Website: home-depot
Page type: address-validator
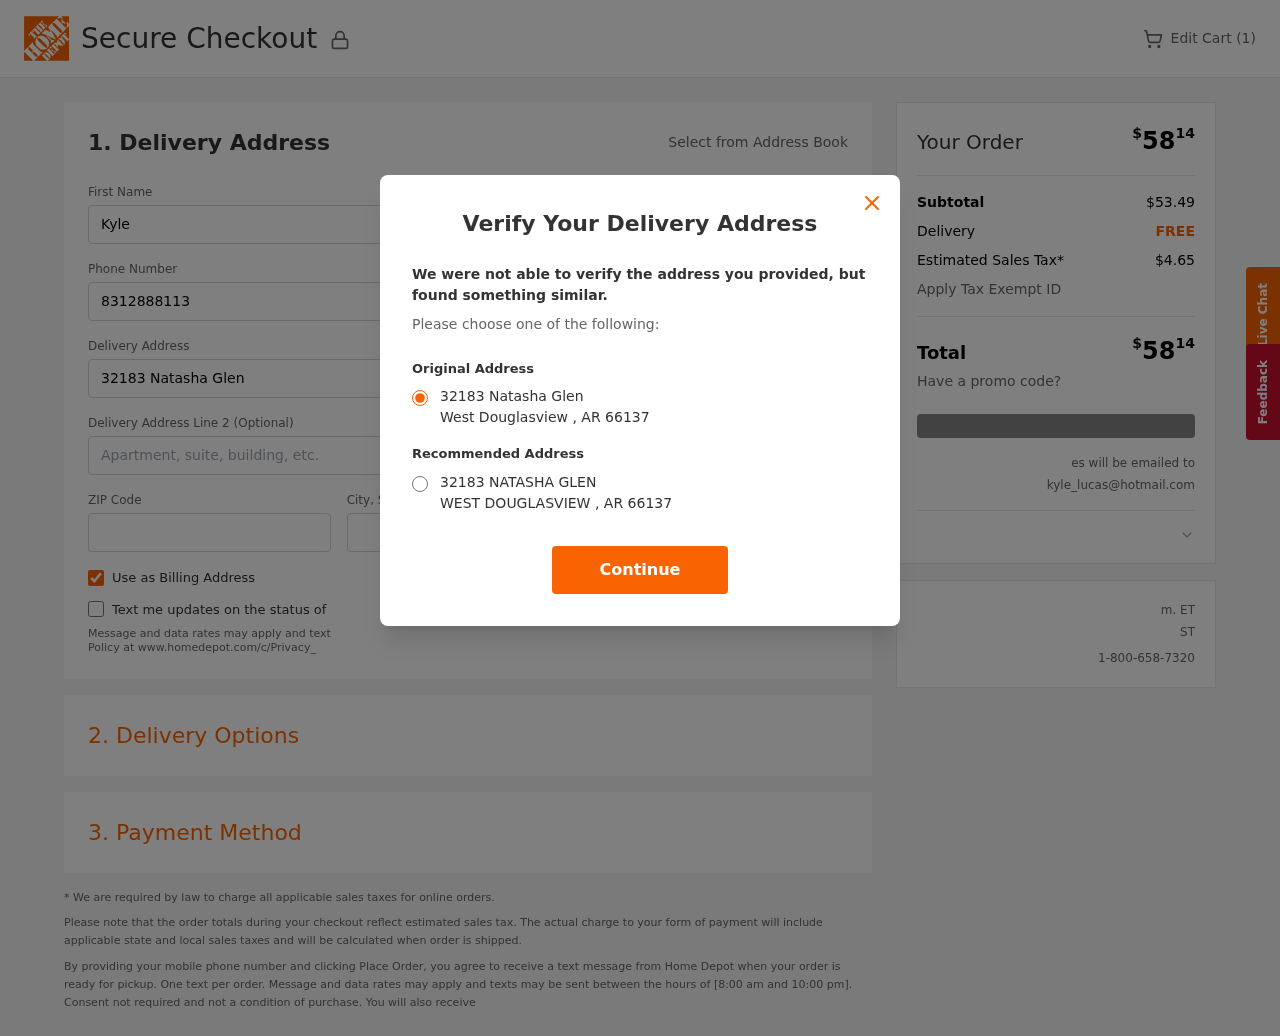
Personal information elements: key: PII_CITY
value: West Douglasview
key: PII_EMAIL
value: kyle_lucas@hotmail.com
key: PII_POSTCODE
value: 66137
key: PII_STATE_ABBR
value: AR
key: PII_STREET
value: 32183 Natasha Glen
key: PII_FIRSTNAME
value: Kyle
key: PII_LASTNAME
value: Lucas
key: PII_PHONE
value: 8312888113
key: PII_CITY_STATE
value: West Douglasview, AR
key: PII_LOCATION25_POSTCODE_EXT
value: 3218
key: PII_LOCATION25_POSTCODE_EXT_NUMERIC
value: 3218
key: PII_CITY_ALT
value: WEST DOUGLASVIEW
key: PII_POSTCODE_FULL
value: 66137
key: PII_POSTCODE_NUMERIC
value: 66137
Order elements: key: ORDER_NUM_ITEMS
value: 1
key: ORDER_TOTAL
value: $5814
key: ORDER_SUBTOTAL
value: $53.49
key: ORDER_SHIPPING_COST
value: FREE
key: ORDER_TAX
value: $4.65